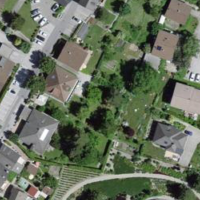
EUNIS habitat code: 54
Species observed at this site:
Mahonia aquifolium